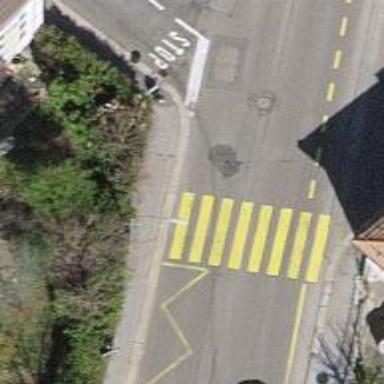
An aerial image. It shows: Uncontrolled crossing on the road.